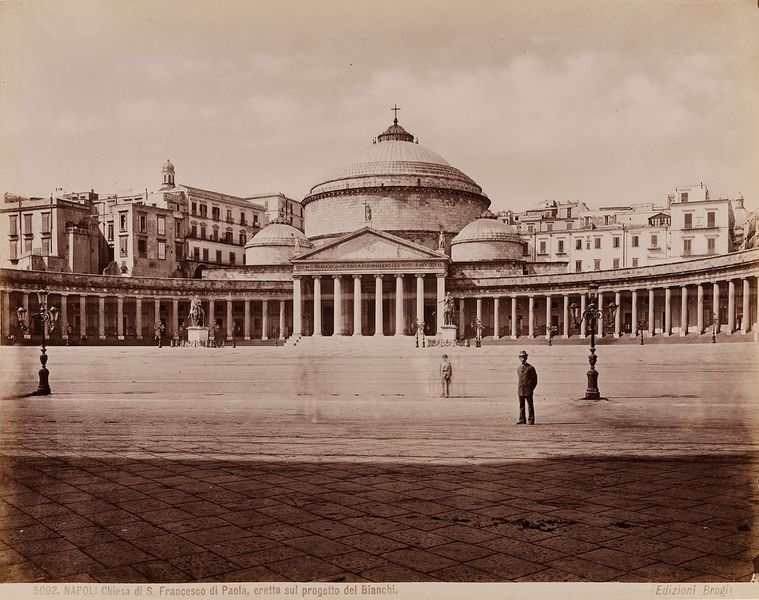
Künstler: Giacomo Brogi
Standort: Hamburg
Institution: Museum für Kunst und Gewerbe Hamburg
Schlagwörter: stadt, architektur, kirche, ort, dorf, foto, fotografie, photographie, stadtansicht, palazzo, photo, aussenbau, san, lichtbild, francesco, historische, bildwerke, angewandte und bildende kunst, hessische systematik, schwarzweißpositivverfahren, silbersalzverfahren, schwarzweißfotografie, gebäude, örtlichkeit, straße, stätte, reproduktionsfotografie, kunstreproduktion, reproduktionsphotographie, straßen, plätze, kollodiumpapier, kollodium, zelloidinpapier, paola, reale